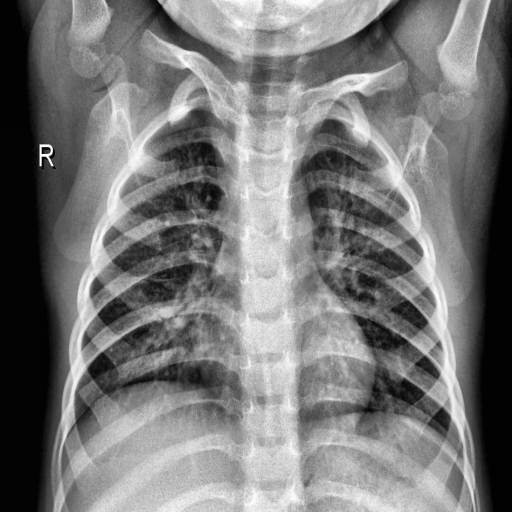
Finding: NORMAL